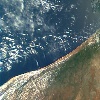
Label: water